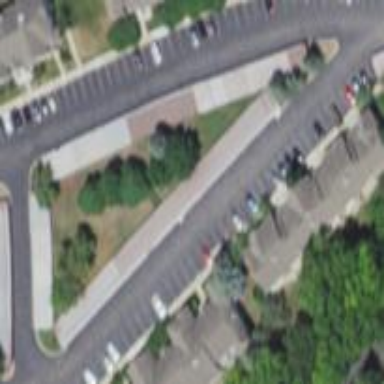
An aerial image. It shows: Residential road.